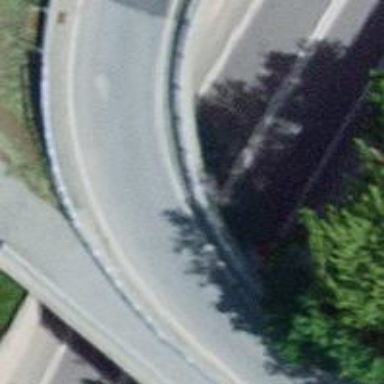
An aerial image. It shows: Bridge with asphalt surface. It is part of primary link highway.